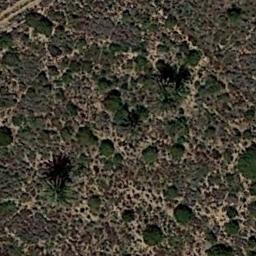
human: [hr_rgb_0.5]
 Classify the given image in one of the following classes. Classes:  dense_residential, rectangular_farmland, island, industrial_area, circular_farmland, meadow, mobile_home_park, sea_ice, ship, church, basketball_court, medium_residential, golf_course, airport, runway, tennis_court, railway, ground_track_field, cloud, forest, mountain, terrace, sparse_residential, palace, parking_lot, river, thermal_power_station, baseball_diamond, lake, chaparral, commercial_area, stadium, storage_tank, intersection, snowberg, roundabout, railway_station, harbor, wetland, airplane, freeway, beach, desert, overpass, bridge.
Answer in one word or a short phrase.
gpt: chaparral